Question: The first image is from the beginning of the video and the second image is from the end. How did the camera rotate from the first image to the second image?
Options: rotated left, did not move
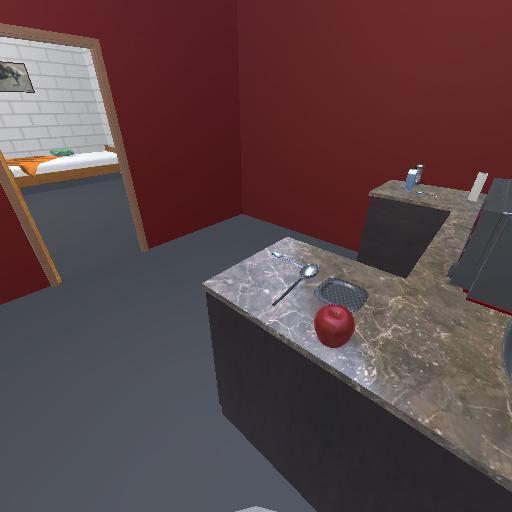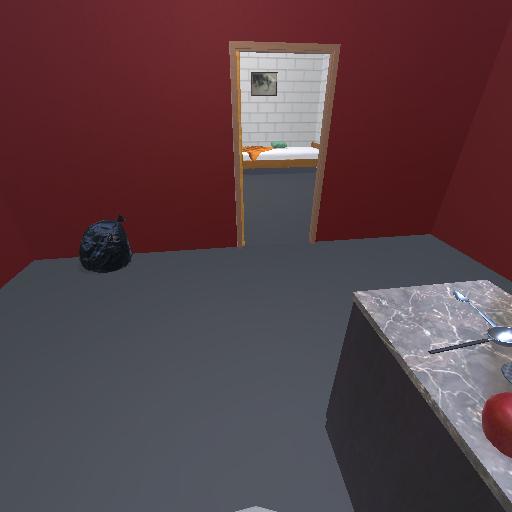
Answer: rotated left